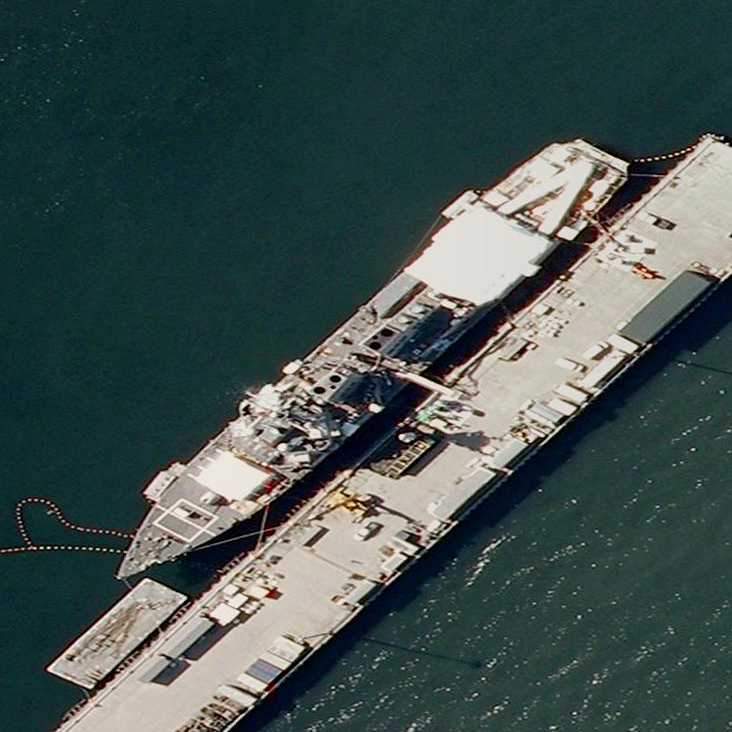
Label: destroyer